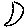
Label: moon